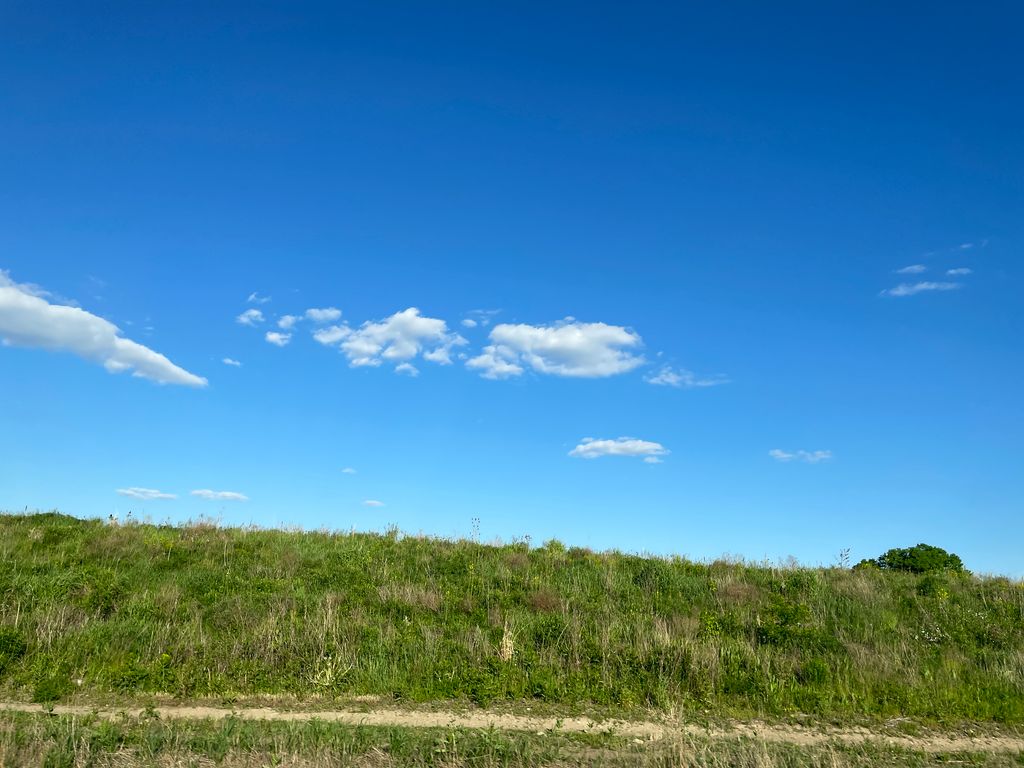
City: kitchener-waterloo